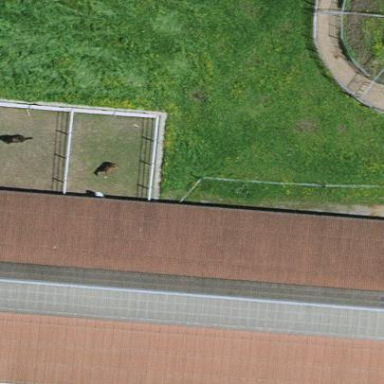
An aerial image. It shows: Building with paddock for keeping animals.